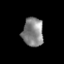
Tissue: skin
Cell type: Epithelial cells
Senescence score: 0.2229
Nuclear area (px): 587
Mean DAPI intensity: 132.424